Interaction volume radius: 10 \u00c5
Interaction volume height: 20 \u00c5
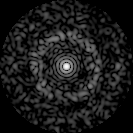
Disorder parameter: 0.8154